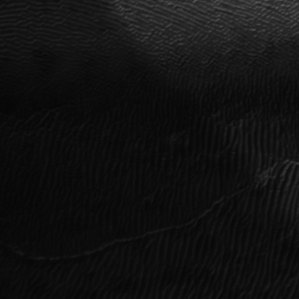
Label: frost